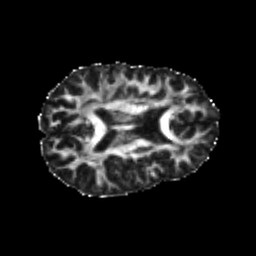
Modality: FA
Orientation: axial
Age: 21
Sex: female
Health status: healthy
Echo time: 0.074 s